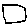
Label: square